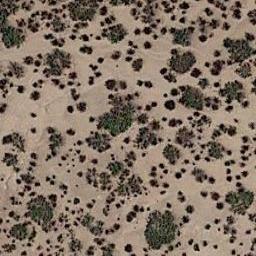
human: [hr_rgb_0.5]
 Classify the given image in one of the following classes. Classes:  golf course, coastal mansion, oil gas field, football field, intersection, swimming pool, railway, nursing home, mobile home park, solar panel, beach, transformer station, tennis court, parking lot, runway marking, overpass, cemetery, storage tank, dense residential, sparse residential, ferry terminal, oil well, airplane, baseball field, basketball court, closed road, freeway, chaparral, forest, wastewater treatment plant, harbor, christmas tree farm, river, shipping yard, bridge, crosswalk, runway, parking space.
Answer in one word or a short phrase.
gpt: chaparral